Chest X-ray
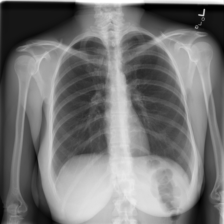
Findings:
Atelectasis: negative
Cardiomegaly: negative
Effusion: negative
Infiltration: negative
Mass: negative
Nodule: negative
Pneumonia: negative
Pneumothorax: negative
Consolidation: negative
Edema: negative
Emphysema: negative
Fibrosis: negative
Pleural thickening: negative
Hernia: negative